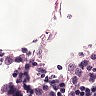
Metastatic tissue present: no